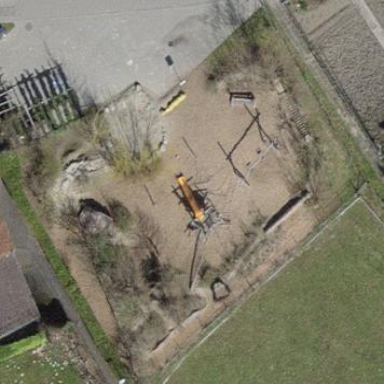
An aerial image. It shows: Playground area for leisure activities on the land.